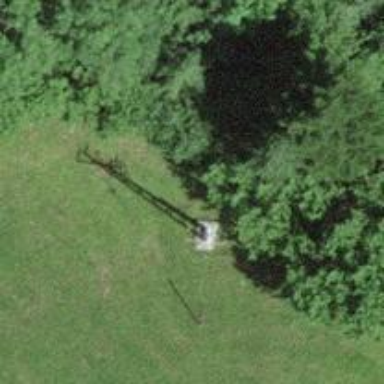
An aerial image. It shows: Power pole.